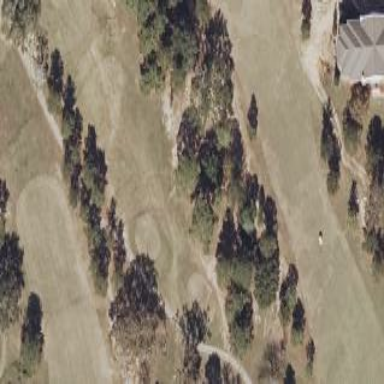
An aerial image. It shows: Golf fairway surrounded by grass.